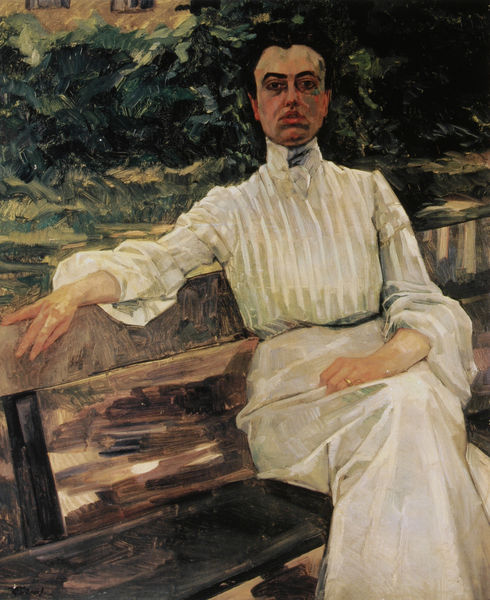
Titel: Alice Trübner, Gattin des Künstlers, auf der Gartenbank
Künstler: Heinrich Wilhelm Trübner
Standort: Heidelberg
Institution: Kurpfälzisches Museum der Stadt Heidelberg
Schlagwörter: baum, blätter, dunkel, gemälde, hand, mann, schatten, weiß, bäume, grün, impressionismus, sitzen, blumen, braun, busen, fenster, finger, frankreich, frau, frisur, geste, hell, hintergrund, holz, kleid, licht, mund, nase, schwarz, stirn, blick, dame, gürtel, haus, park, wiese, malerei, rock, hemd, arm, arme, augen, bluse, falten, gesicht, kragen, lang, weit, ärmel, bildnis, hals, hände, portrait, porträt, öl, erde, natur, strauch, busch, büsche, gebüsch, sonne, boden, haare, realismus, sitzend, pflanzen, augenbrauen, brosche, en face, frontal, kinn, locken, ohren, seide, wald, genre, garten, beine, taille, sommer, man, haltung, hecke, bank, jugendstil, steif, monet, streng, brauen, gerade, gestreift, manet, streifen, faltenwurf, knöpfe, ring, grass, eisen, corinth, fingerring, ringe, stehkragen, liebermann, schoss, männlich, gaugin, dunkle haare, abgelegt, chlank, erst, frida carlo, gelegt, gesichtimpressionismus, haaransatz, holzbank, impressionimus, kahlo, legen, mannfrau, maskulin, maßerung, plissé, rollkragen, überschlagen, freilicht, plein air, freien, impressionist, ehering, biesen, realist, strefen, iß, helles kleid, frau auf eienr bank, holbank, schaut dümmlich drein, bluse mit stehkragen, bluse mit rippenmuster, freie stirn, frau bank, verhheiratet, blisen